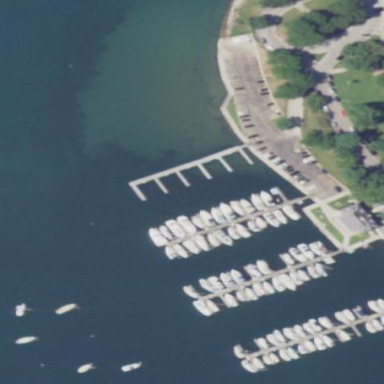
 resembling marina. This area is harbour with water surrounding it."